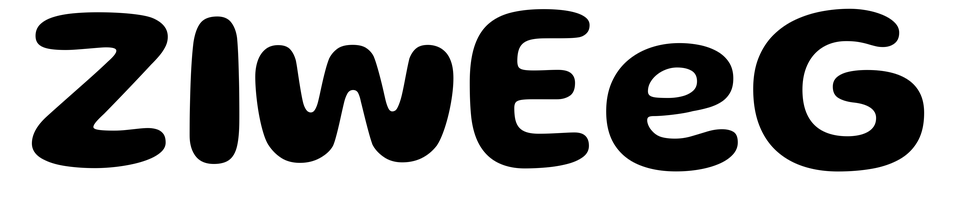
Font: Gluten_SemiBold